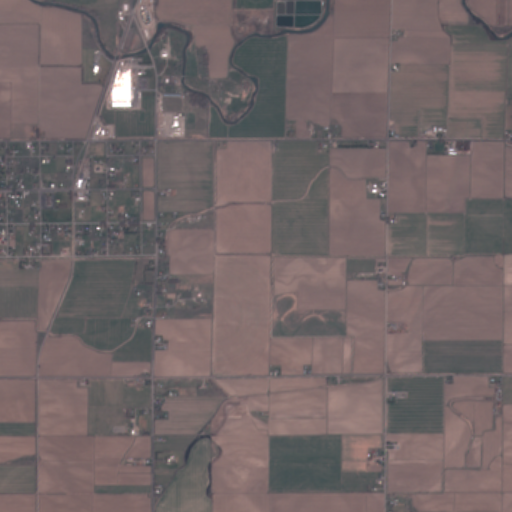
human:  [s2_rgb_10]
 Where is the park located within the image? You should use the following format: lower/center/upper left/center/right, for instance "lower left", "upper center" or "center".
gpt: The park is located in the upper left of the image.
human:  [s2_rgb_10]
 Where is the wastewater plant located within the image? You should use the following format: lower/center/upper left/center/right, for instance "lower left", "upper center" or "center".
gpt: The wastewater plant is located in the upper center of the image.
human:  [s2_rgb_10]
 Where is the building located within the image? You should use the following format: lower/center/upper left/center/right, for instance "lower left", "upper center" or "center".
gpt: The building is located in the center left of the image.
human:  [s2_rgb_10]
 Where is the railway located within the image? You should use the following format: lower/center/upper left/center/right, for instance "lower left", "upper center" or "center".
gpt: The railway is located in the left of the image.
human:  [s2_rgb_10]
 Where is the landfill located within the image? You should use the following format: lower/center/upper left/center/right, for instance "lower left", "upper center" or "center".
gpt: There is no landfill in the image.